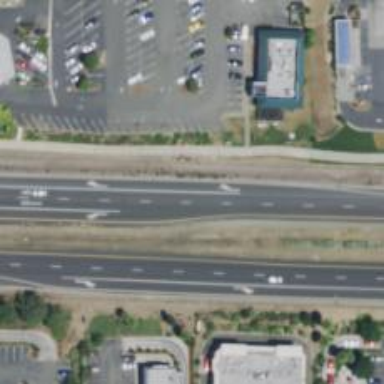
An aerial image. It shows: Trunk highway with expressway features.